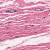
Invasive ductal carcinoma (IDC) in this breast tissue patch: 0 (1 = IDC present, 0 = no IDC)